九年级 · 度量几何学
设计一个商标图案: 先作矩形 $\mathrm{ABCD}$, 使 $\mathrm{AB}=2 \mathrm{BC}, \mathrm{AB}=8$, 再以点 $\mathrm{A}$ 为圆心、 $\mathrm{AD}$ 的长为半径作半圆, 交 $\mathrm{BA}$ 的延长线于 $\mathrm{F}$, 连 $\mathrm{FC}$. 图中阴影部分就是商标图案, 该商标图案的面积等于 ( )

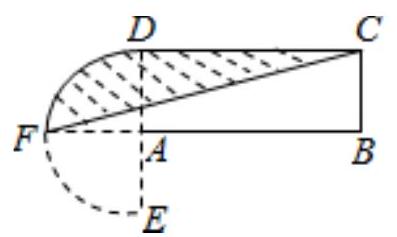
A. $4 \pi+8$
B. $4 \pi+16$
C. $3 \pi+8$
D. $3 \pi+16$

答案: A
解析: 根据矩形的性质得到 $A D=B C=4, \angle F A D=90^{\circ}$, 根据图形得到 $S_{\text {阴 }}=S_{\text {矩 }} A B C D+S_{\text {扇 }}$ $A D F-S_{\triangle} F B C$.

【详解】解: $\because$ 矩形 $A B C D$ 中, $A B=2 B C$, 且 $A B=8 \mathrm{~cm}$,

$\therefore A D=B C=4$,

$\therefore S_{\text {阴 }}=S_{\text {矩 }} A B C D+S_{\text {扇 }} A D F-S_{\triangle} F B C$,

$\because S_{\text {矩 }} A B C D=A B \cdot B C=8 \times 4=32$,

$S_{\text {扇 }} A D F=\frac{90 \pi \times 4^{2}}{360}=4 \pi$

$S_{\triangle} F B C=\frac{1}{2} B C \cdot F B=\frac{1}{2} \times 4 \times(8+4)=24$,

$\therefore S_{\text {阴 }}=32+4 \pi-24=(8+4 \pi) \mathrm{cm}^{2}$.

所以商标图案的面积为 $(8+4 \pi) \mathrm{cm}^{2}$.

故选 $A$.

【点睛】本题考查了扇形的面积公式: $S=\frac{n \pi r^{2}}{360}$ (其中 $n$ 为扇形的圆心角的度数, $r$ 为半径). 也考查了矩形的性质.